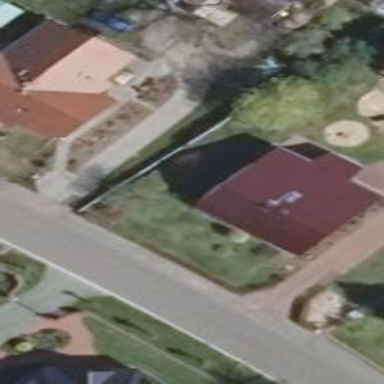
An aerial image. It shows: Maroon house with flat roof.